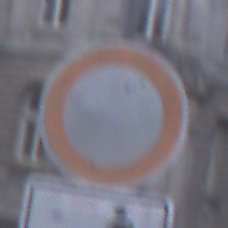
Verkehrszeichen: VerbotFahrzeugeAllerArt
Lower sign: HinweisDurchSinnbild1
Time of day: SunriseSunset
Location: Outdoor (Urban)
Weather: PartlyCloudy
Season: NotSpecified
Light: Natural